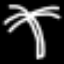
Label: palm tree